Aerial crown-view tile of a tropical tree (Barro Colorado Island, Panama), acquired 20250616:
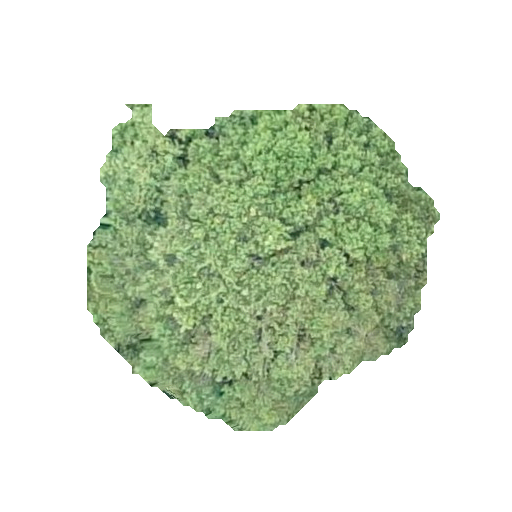
Species: Pouteria stipitata
GBIF accepted scientific name: Pouteria stipitata
Crown area: 124.925 m²